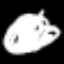
Label: hourglass